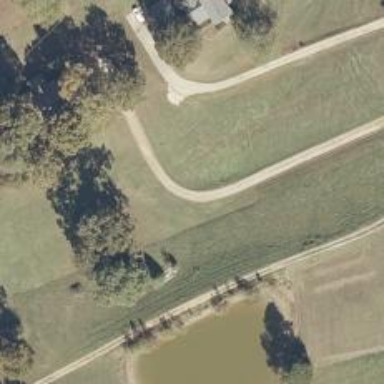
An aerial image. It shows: Driveway leading to service road.